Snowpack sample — Buffalo Mountain, Silverthorne, Colorado, USA (1/25/25, 10:11 AM MST)
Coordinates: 39.6222, -106.1139
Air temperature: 22 °F
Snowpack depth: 110 cm
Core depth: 20 cm
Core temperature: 48.2 °F
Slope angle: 12°, slope face: 102°
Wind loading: high
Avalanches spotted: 0
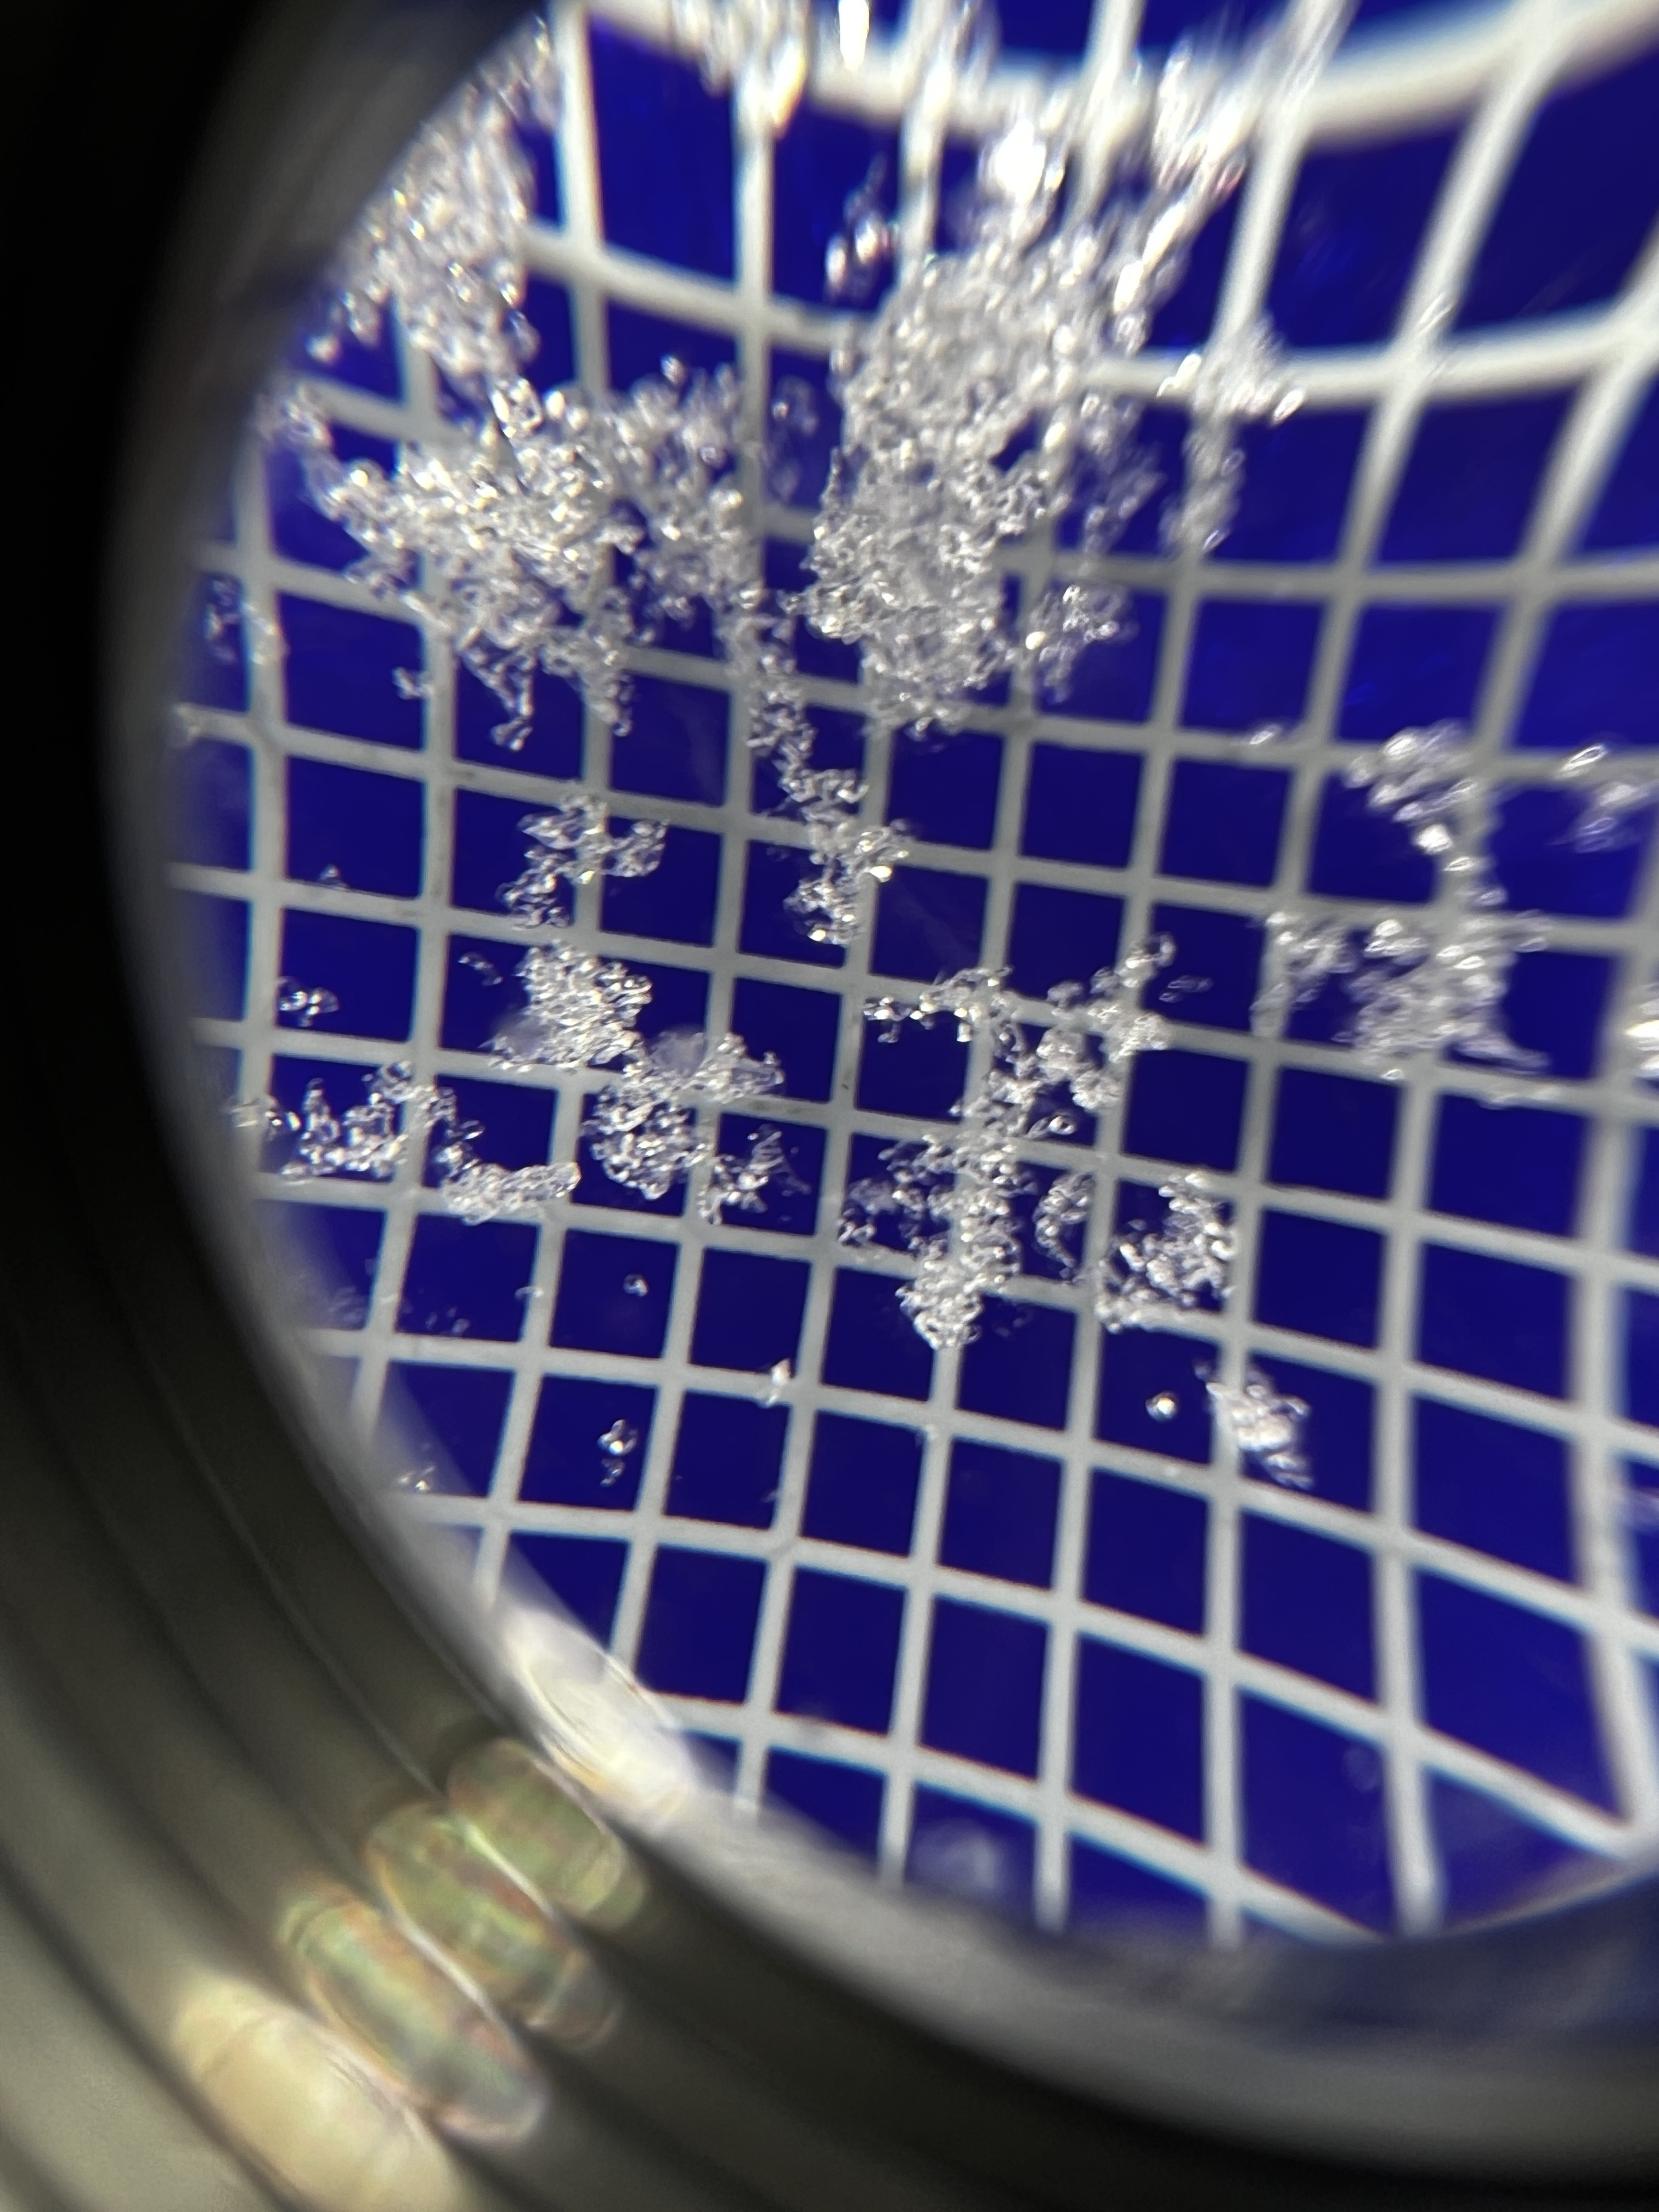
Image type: magnified_profile
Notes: No avalanches nearby, collected on the outskirts of a fire break 15 meters from the treeline, on way to Buffalo and Red Mountain